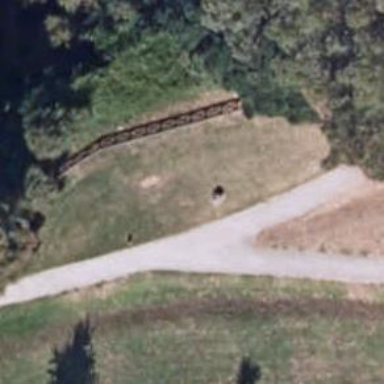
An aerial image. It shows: Bench for seating.